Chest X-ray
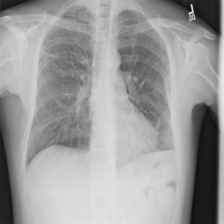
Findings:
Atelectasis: negative
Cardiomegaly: negative
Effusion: negative
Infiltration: negative
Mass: negative
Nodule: negative
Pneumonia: negative
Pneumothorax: negative
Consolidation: negative
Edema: negative
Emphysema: negative
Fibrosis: negative
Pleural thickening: negative
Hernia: negative